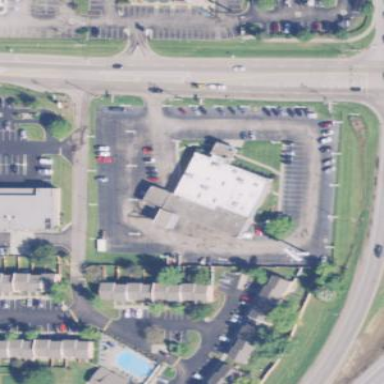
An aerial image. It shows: Building housing car shop.